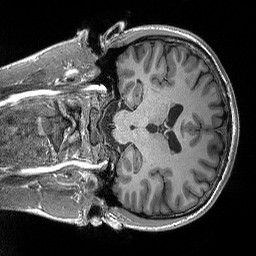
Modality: T1w
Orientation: coronal
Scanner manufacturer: siemens
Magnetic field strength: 3 T
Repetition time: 2.3 s
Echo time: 0.00298 s